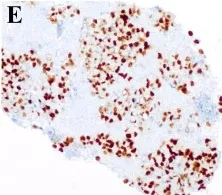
Chest radiological and pathological findings of the 7th station lymph nodes. Immunohistochemical features indicate positive expression of TTF-1.
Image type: pathology (immunostaining)